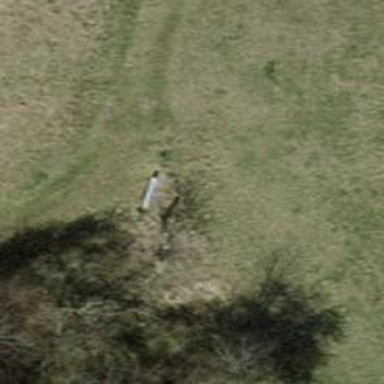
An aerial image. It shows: Brown bench.